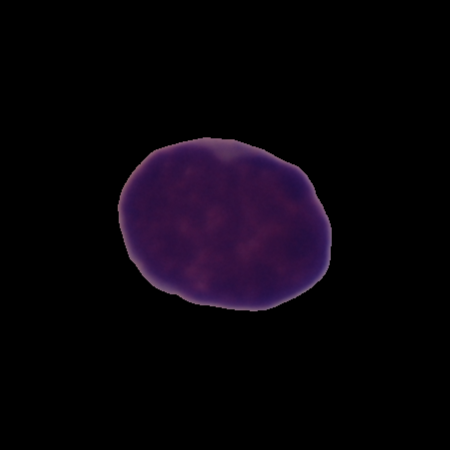
Label: cancer